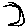
Label: moon